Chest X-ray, AP view. Patient: 40 years old, sex F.
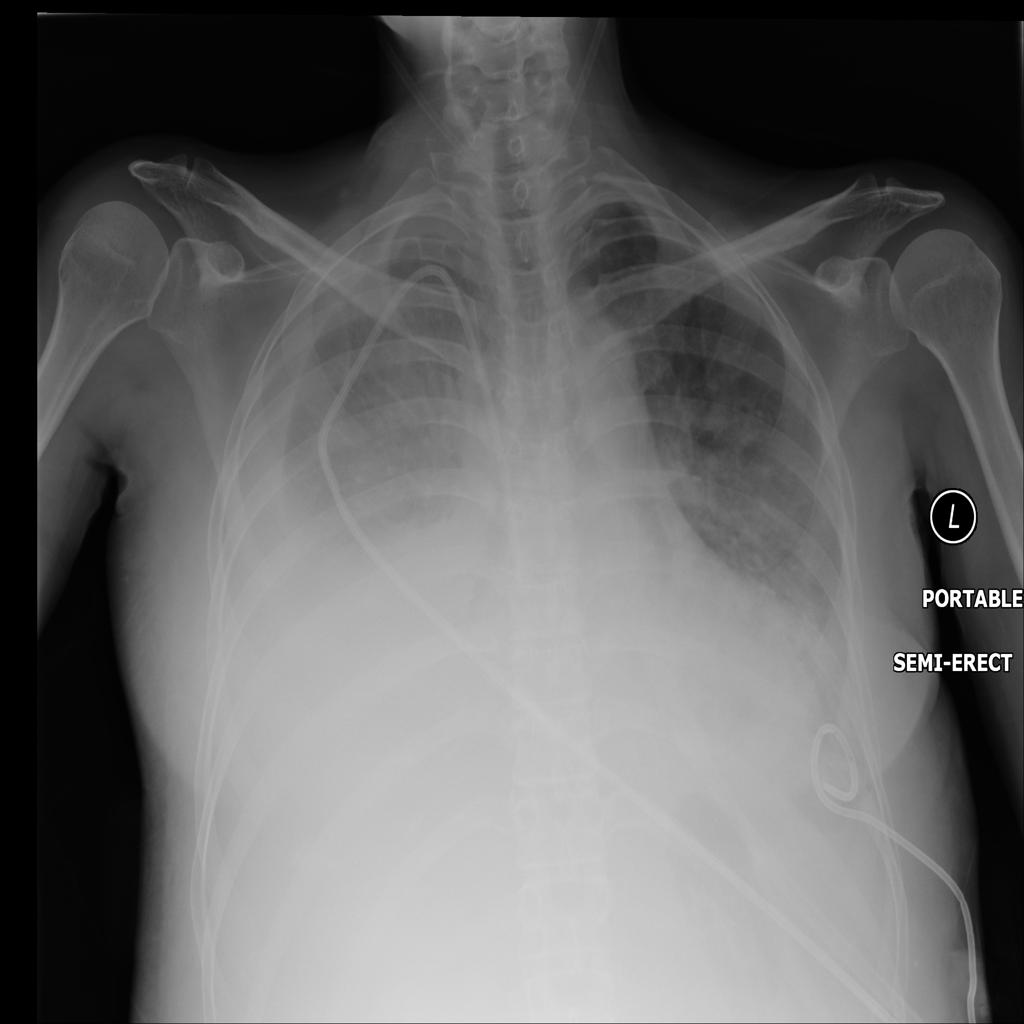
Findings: Effusion, Infiltration